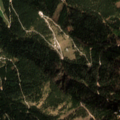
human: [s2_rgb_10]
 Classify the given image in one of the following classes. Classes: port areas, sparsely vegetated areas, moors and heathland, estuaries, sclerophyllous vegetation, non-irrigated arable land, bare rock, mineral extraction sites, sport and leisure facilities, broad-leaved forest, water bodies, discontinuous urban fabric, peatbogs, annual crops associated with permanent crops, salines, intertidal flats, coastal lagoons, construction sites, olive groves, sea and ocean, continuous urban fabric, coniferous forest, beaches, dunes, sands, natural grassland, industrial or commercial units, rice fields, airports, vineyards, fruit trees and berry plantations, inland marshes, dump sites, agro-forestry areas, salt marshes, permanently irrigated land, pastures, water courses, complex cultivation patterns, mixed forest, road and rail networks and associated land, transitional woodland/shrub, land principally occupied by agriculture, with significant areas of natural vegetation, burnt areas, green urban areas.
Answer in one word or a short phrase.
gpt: coniferous forest, natural grassland